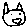
Label: cat